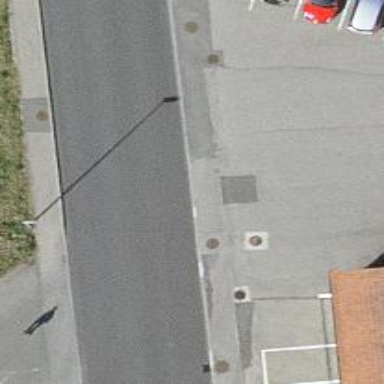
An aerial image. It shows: Marked road crossing.